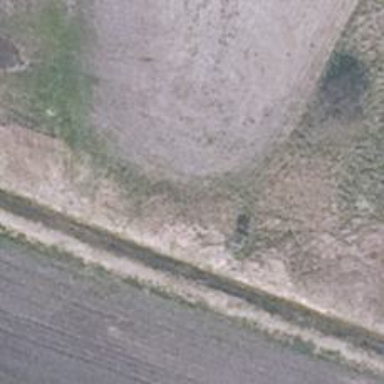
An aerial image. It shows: Hunting stand.